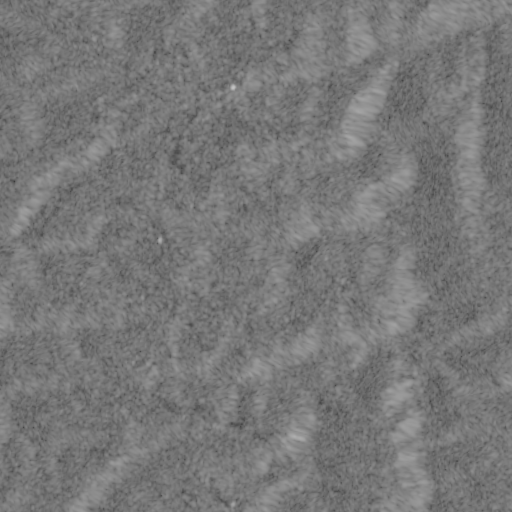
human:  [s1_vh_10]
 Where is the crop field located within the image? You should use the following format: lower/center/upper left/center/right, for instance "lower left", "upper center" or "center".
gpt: The crop field is located in the upper center of the image.
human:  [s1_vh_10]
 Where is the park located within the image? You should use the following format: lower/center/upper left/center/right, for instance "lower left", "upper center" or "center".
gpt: The park is located in the upper center of the image.
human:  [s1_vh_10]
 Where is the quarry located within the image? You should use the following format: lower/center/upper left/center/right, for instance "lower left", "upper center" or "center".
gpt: The quarry is located in the lower center of the image.
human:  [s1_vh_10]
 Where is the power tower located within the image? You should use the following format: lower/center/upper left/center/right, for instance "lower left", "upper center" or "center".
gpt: There is no power tower in the image.

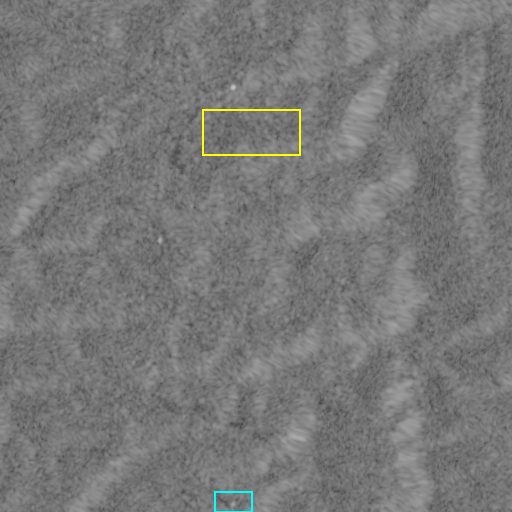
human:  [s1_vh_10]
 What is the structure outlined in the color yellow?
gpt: The structure outlined in yellow is a crop field.
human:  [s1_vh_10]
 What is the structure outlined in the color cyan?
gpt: The structure outlined in cyan is a quarry.
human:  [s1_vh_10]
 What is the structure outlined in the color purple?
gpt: There is no purple outline.